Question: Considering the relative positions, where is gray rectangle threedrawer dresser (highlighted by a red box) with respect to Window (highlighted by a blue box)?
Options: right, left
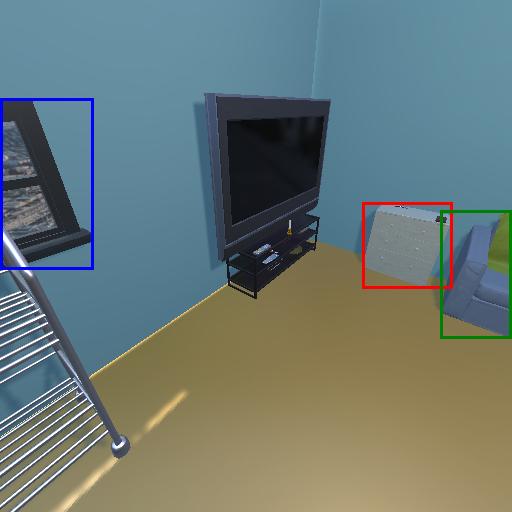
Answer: right